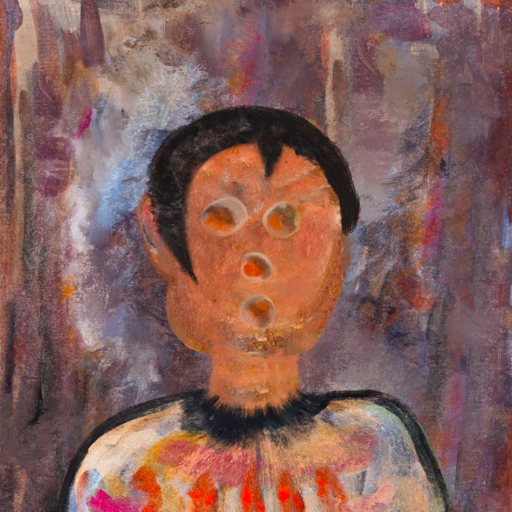
Background: Hypocrite, Head And Neck Front: Boggyland, Face Front: Rupkatha, Bust: Childish, Hair Front: Roy_Bahadur, Head Accessory: Blank, Second Necklace: Blank, Necklace: Blank, Baby: Blank